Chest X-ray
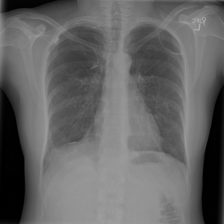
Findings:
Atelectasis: negative
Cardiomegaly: negative
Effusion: negative
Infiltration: negative
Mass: negative
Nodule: negative
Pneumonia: negative
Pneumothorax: positive
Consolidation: negative
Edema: negative
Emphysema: negative
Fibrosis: negative
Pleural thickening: negative
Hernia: negative